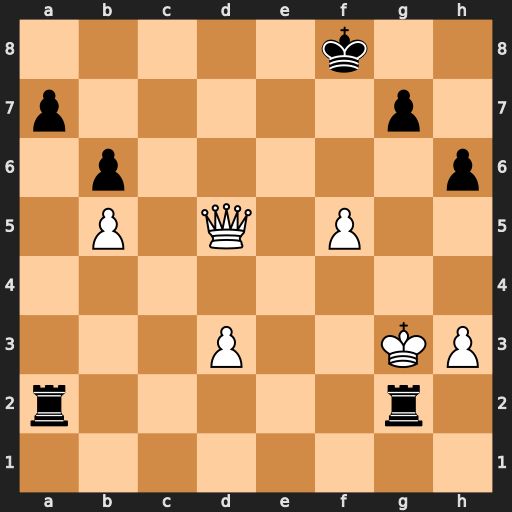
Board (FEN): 5k2/p5p1/1p5p/1P1Q1P2/8/3P2KP/r5r1/8
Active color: w
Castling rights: -
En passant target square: -
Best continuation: Qxg2 Rxg2+ Kxg2